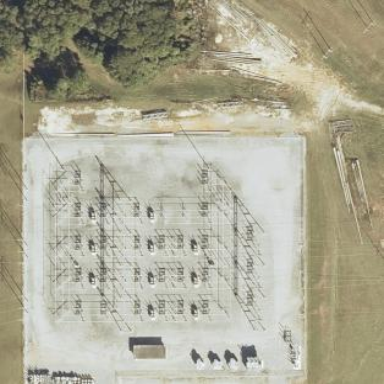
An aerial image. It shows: Substation for switching with surrounding fence.